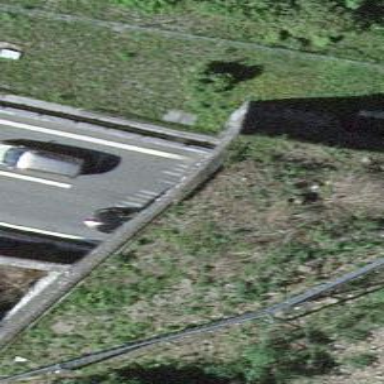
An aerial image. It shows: Retaining wall.